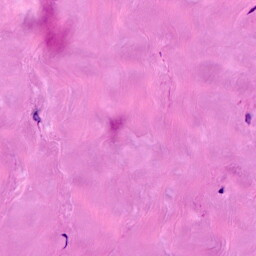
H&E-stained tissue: Breast